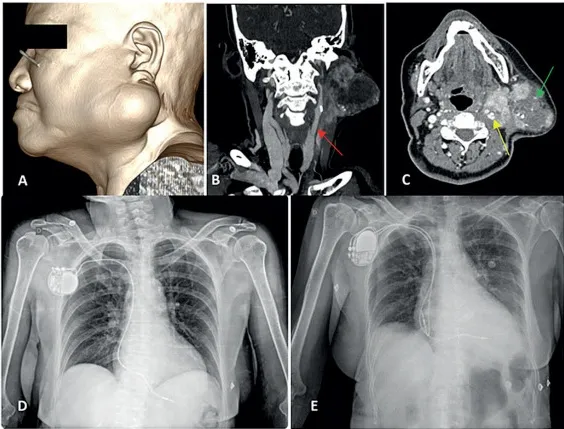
(D) RX de torax em AP apos implante de MP unicameral.
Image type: radiology (ct)